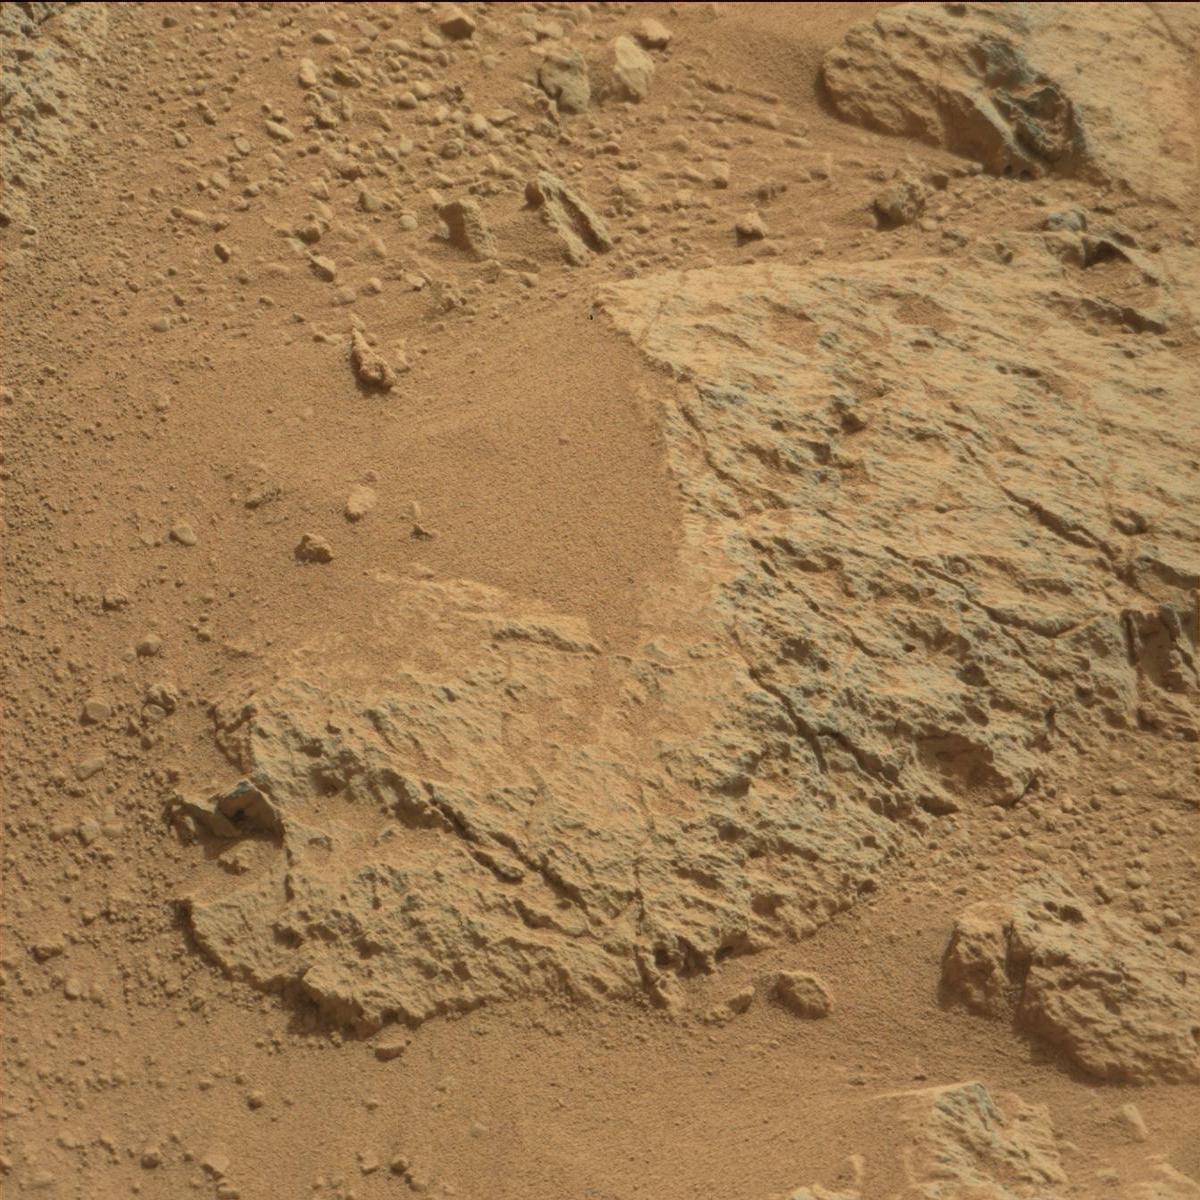
Terrain classes present: Bedrock, Rock, Sand / Soil